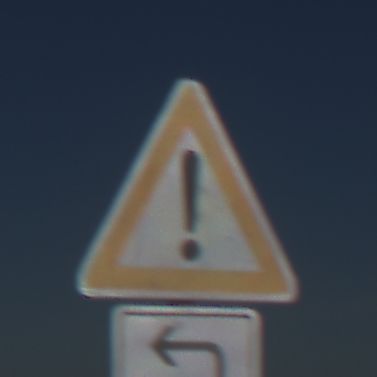
Verkehrszeichen: Gefahrenstelle
Zusatzzeichen unten: RichtungsangabeDurchPfeile2
Umgebung: Outdoor, RoadRail
Tageszeit: MorningAfternoon
Wetter: Clear
Licht: Natural
Jahreszeit: NotSpecified
Kontrast: HighContrast